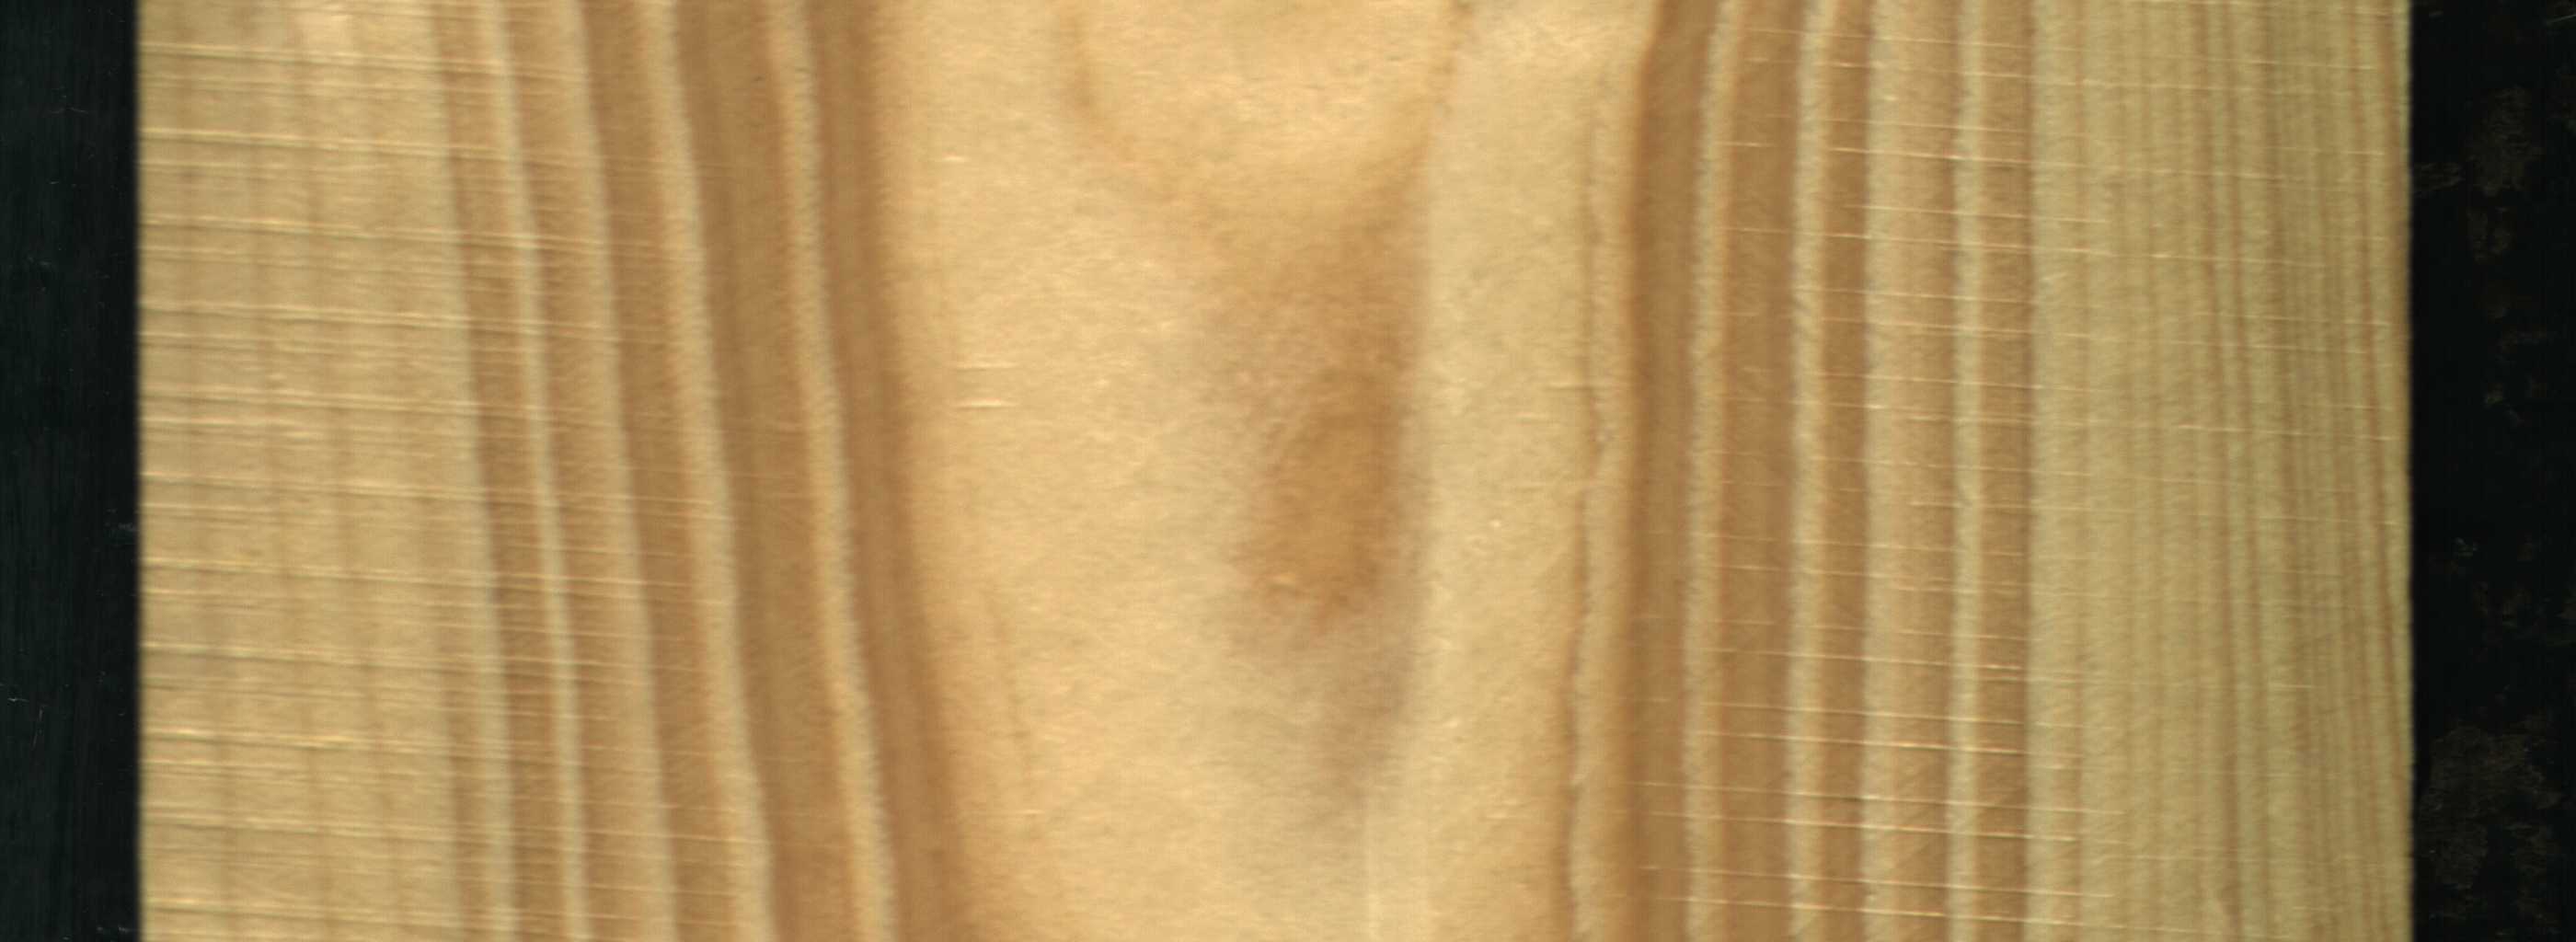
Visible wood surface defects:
Quartzity
Quartzity